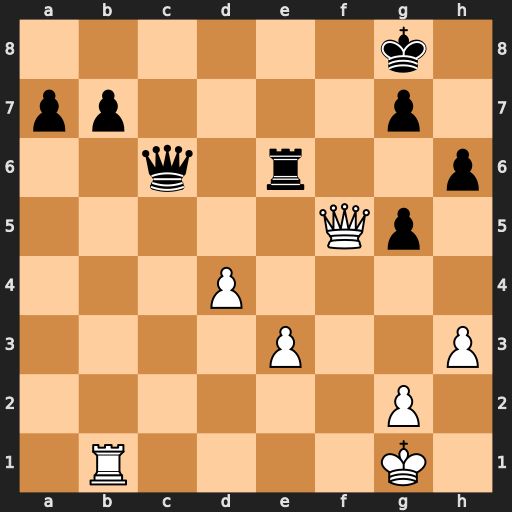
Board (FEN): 6k1/pp4p1/2q1r2p/5Qp1/3P4/4P2P/6P1/1R4K1
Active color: w
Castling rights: -
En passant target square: -
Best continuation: d5 Rf6 dxc6